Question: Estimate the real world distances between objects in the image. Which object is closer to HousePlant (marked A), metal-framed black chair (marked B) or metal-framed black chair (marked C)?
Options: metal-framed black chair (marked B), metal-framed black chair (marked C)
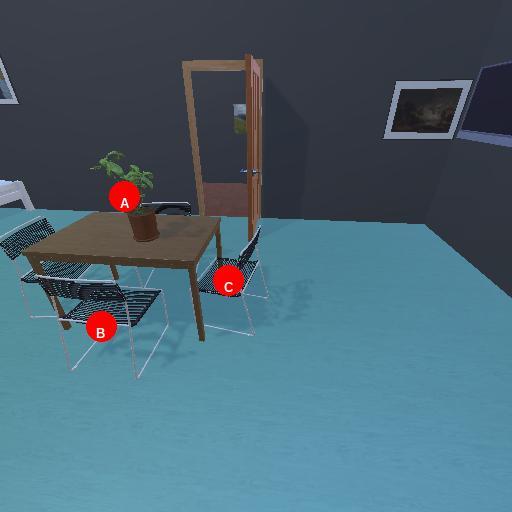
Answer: metal-framed black chair (marked B)